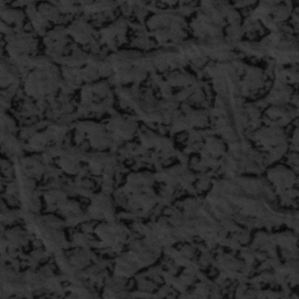
Label: frost